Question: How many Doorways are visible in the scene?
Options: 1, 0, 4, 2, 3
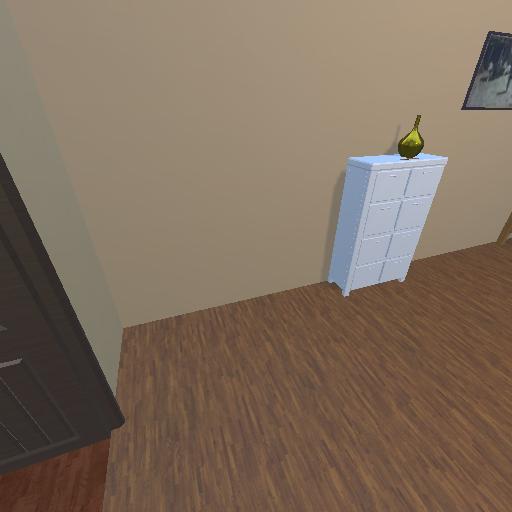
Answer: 1